Question: I have a USB mass storage device that I encrypt with <URL>. When I connect it to Windows, it asks to format. Using TrueCrypt reveals its contents, as expected.

How can I read the first 100 bytes of that device?
I know the bytes will not make sense because they're encrypted but I want to read them in order to create a checksum.
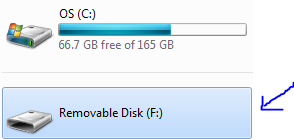
Answer: Did this on the top of my head. But is should work.
'''
public static long getBytes(string letter)
{
ManagementObject disk = new ManagementObject(String.Format("win32_logicaldisk.deviceid="{0}:"", letter));
disk.Get();
return long.Parse(disk["Size"].ToString());
}
'''
EDIT: Tested it and changed int to long. It works.